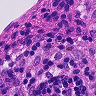
Metastatic tissue present: no